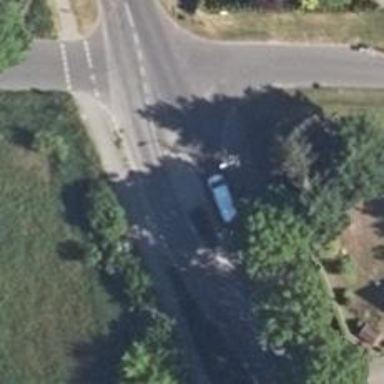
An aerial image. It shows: Uncontrolled crossing with central island on the road.